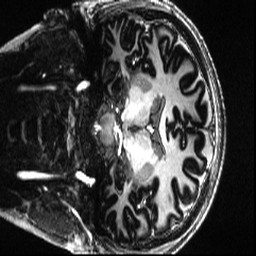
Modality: T1w
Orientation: coronal
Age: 21
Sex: female
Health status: healthy
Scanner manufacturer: siemens
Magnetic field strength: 7 T
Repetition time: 4.3 s
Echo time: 0.00227 s